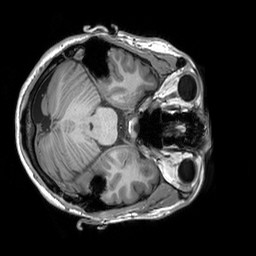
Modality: T1w
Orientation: axial
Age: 24
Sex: male
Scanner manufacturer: siemens
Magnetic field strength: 3 T
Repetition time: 2.3 s
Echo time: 0.00303 s